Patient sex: M
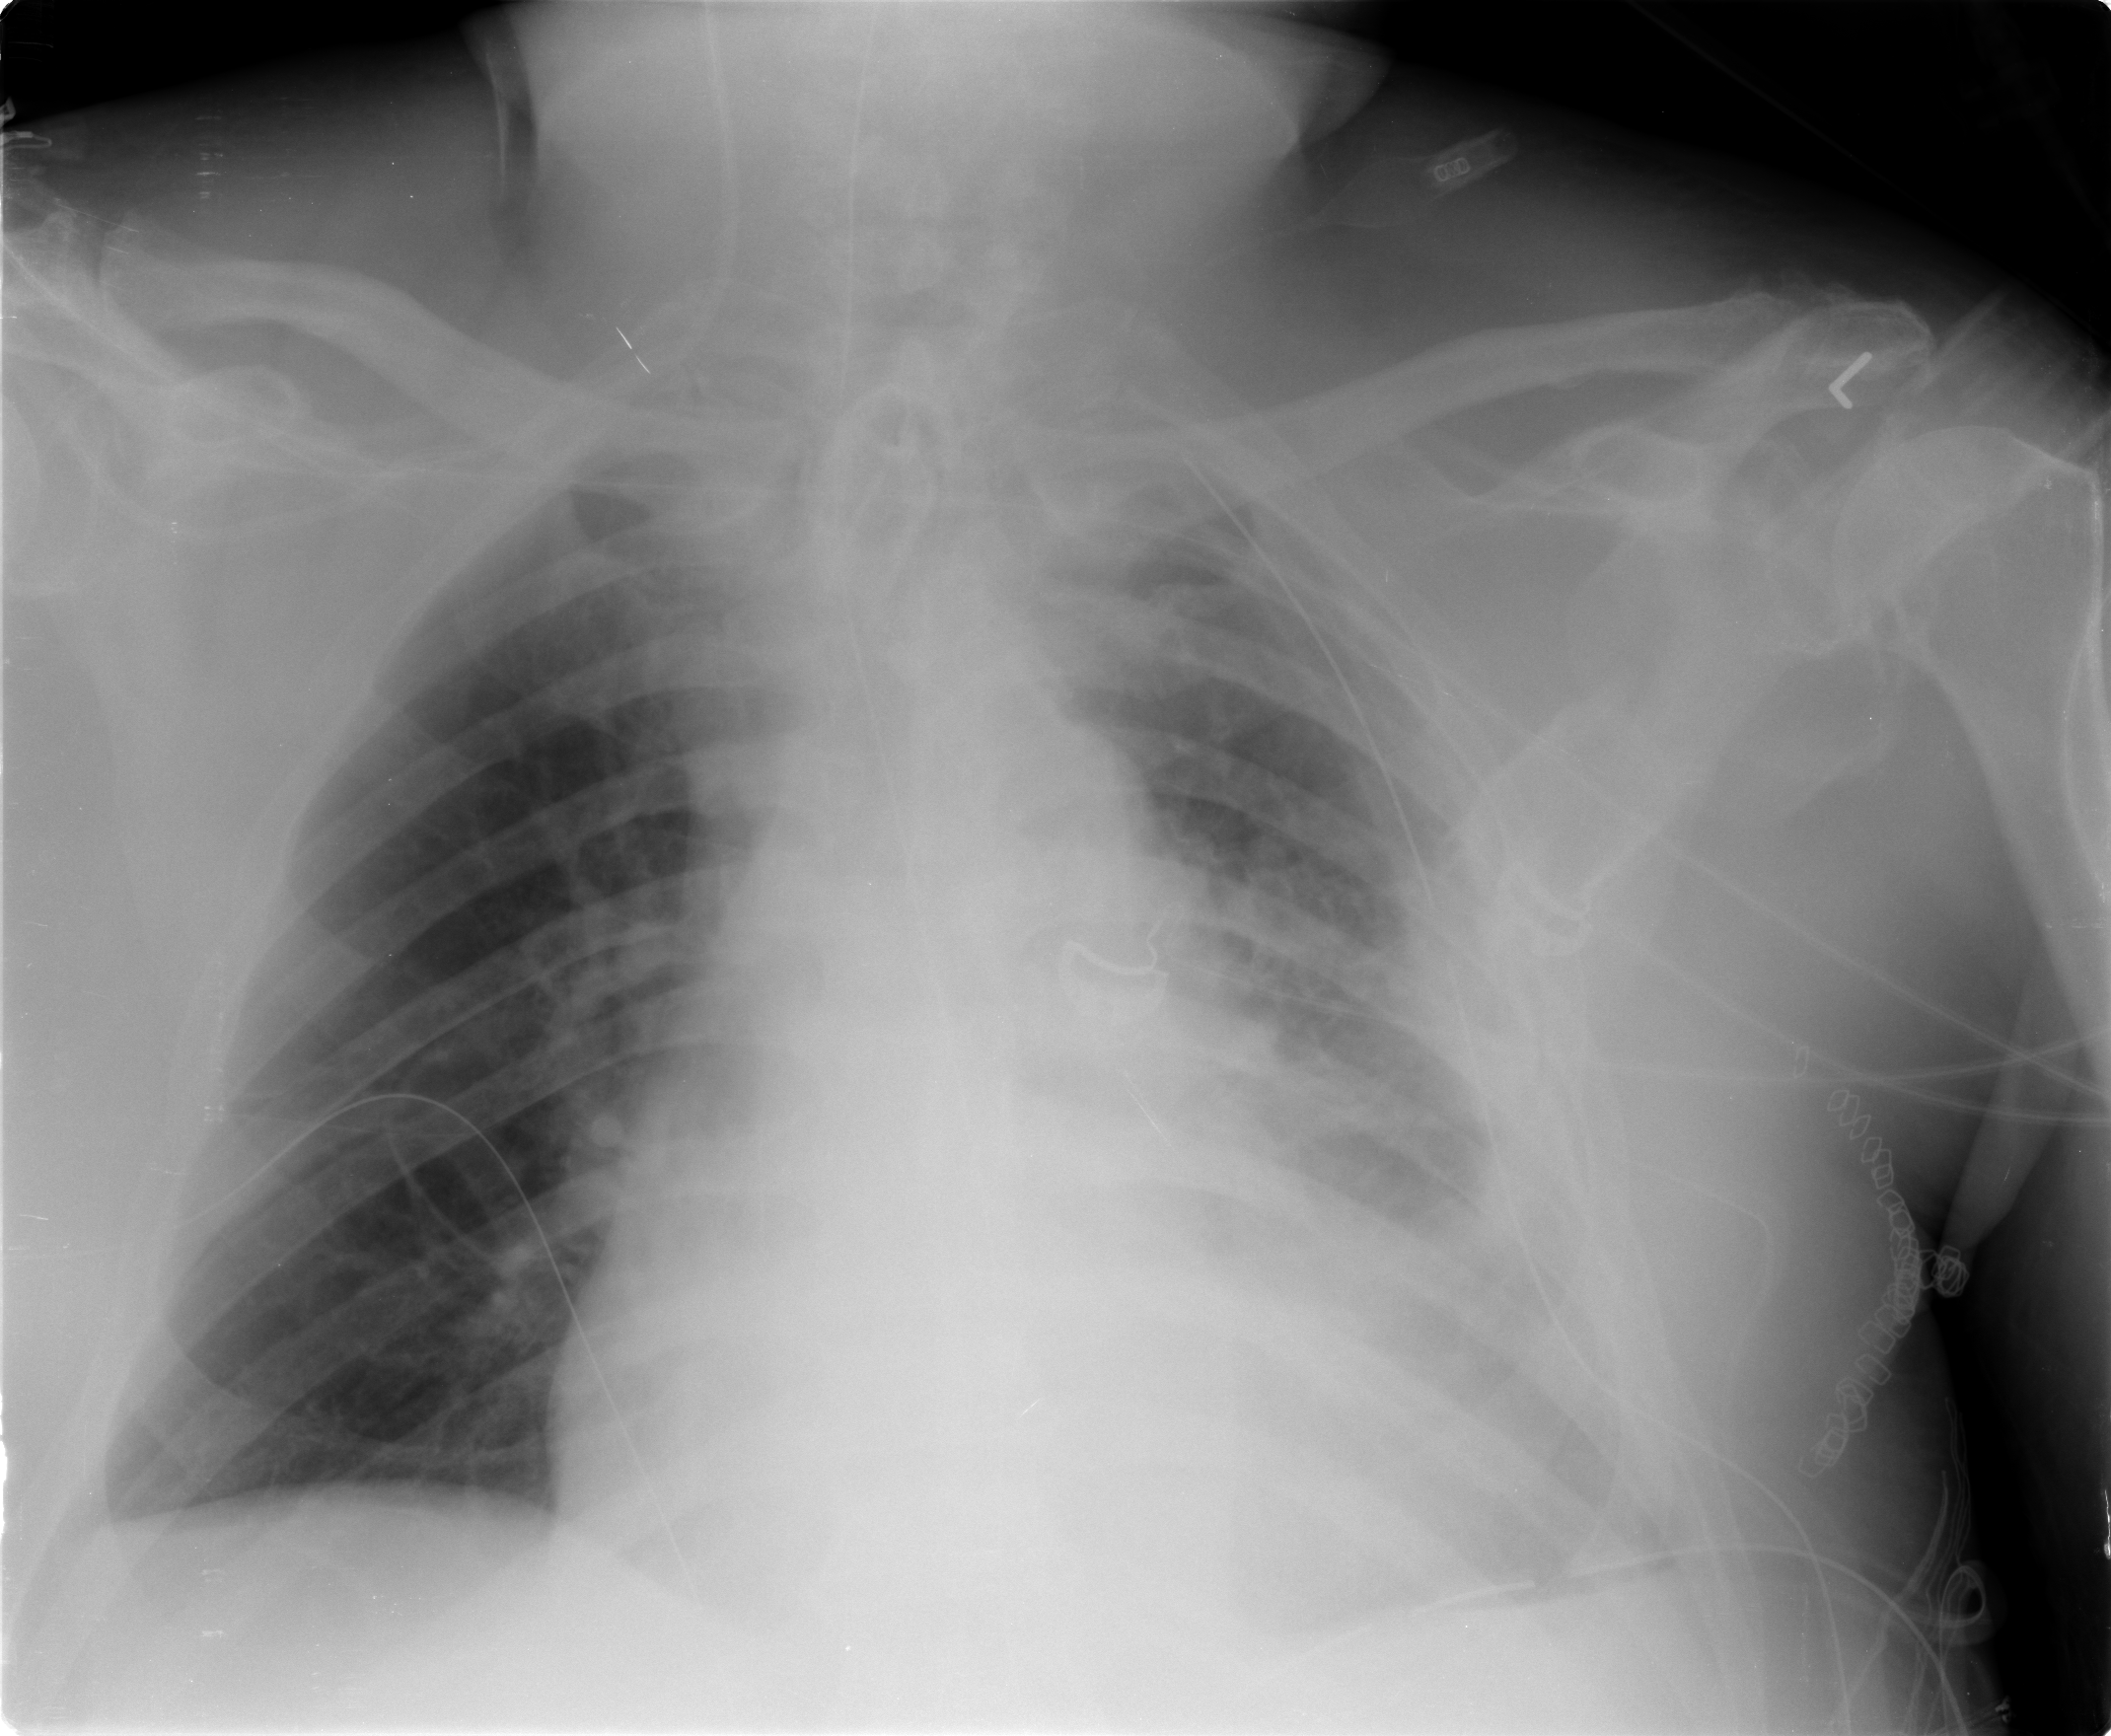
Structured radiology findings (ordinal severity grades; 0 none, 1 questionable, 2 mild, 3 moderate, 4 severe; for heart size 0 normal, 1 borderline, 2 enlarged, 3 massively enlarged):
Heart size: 3
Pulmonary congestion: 2
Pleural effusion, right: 0
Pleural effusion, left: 3
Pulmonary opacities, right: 0
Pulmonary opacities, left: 1
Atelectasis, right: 0
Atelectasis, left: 3